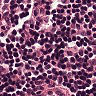
Metastatic tissue present: no